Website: lowes
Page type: review-order
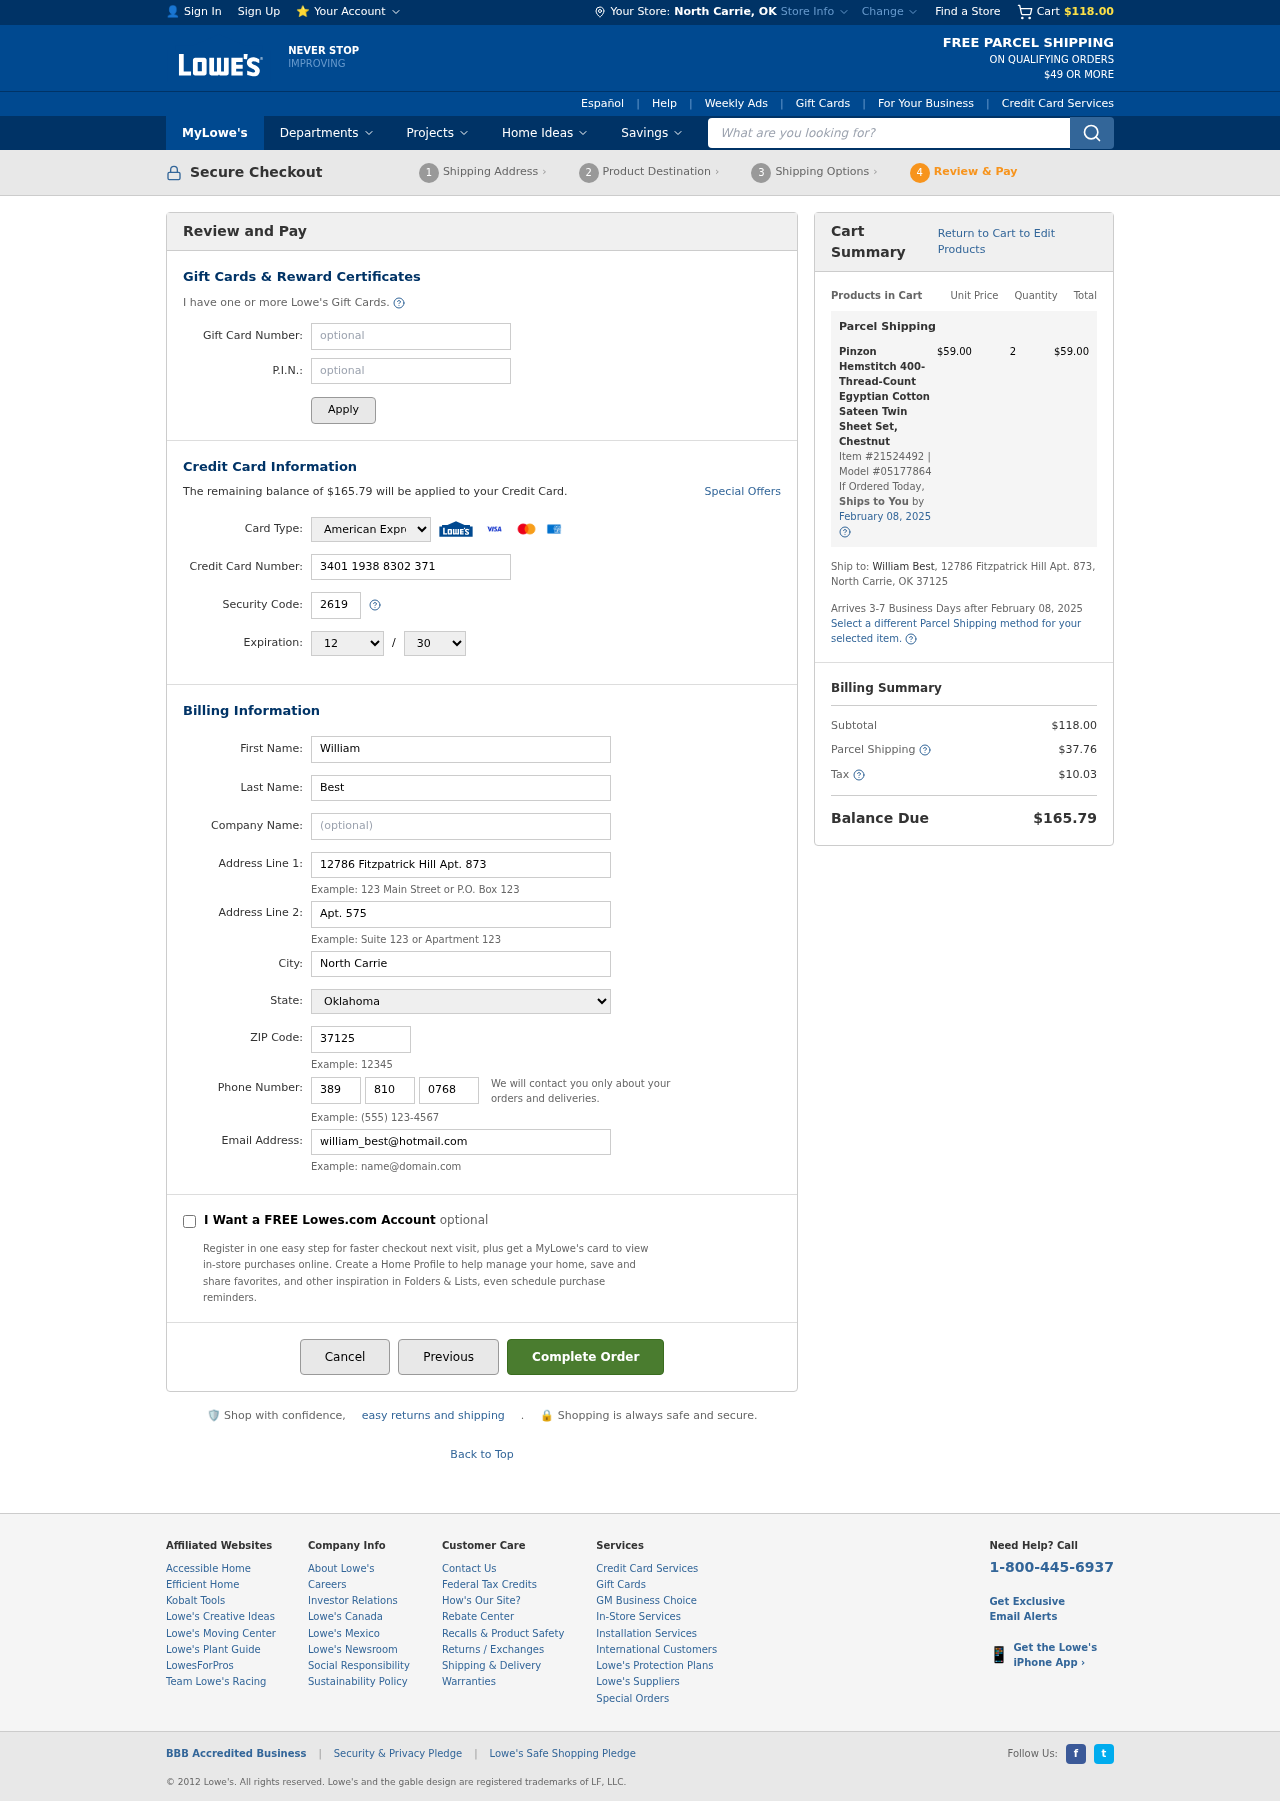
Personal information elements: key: PII_CARD_CVV
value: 2619
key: PII_CARD_EXPIRY_MONTH
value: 12
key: PII_CARD_EXPIRY_YEAR
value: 30
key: PII_CARD_NUMBER
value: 3401 1938 8302 371
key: PII_CARD_TYPE
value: American Express
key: PII_CITY
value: North Carrie
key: PII_CITY_STATE
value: North Carrie, OK
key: PII_EMAIL
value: william_best@hotmail.com
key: PII_FIRSTNAME
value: William
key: PII_LASTNAME
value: Best
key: PII_PHONE_AREA
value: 389
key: PII_PHONE_PREFIX
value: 810
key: PII_PHONE_SUFFIX
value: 0768
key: PII_POSTCODE
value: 37125
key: PII_STATE
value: Oklahoma
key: PII_STREET
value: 12786 Fitzpatrick Hill Apt. 873
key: PII_STREET2
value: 12786 Fitzpatrick Hill Apt. 873
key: PII_STREET2
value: Apt. 575
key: PII_FULLNAME2
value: William Best
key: PII_CITY_STATE_ZIP2
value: North Carrie, OK 37125
Product elements: key: PRODUCT1_NAME
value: Pinzon Hemstitch 400-Thread-Count Egyptian Cotton Sateen Twin Sheet Set, Chestnut
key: PRODUCT1_PRICE
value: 59
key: PRODUCT1_QUANTITY
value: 2
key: PRODUCT1_ITEM_NUMBER
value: Item #21524492
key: PRODUCT1_MODEL_NUMBER
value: Model #05177864
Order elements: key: ORDER_SUBTOTAL
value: $118.00
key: ORDER_BALANCE_DUE
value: $165.79
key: ORDER_SHIPPING_DATE
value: February 08, 2025
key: ORDER_ITEM_TOTAL
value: $59.00
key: ORDER_SHIPPING_DATE2
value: February 08, 2025
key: ORDER_SHIPPING_COST
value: $37.76
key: ORDER_TAX
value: $10.03
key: ORDER_TOTAL
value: $165.79
Search elements: key: HEADER_SEARCH
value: What are you looking for?